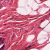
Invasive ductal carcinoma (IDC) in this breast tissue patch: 0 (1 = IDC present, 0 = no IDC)